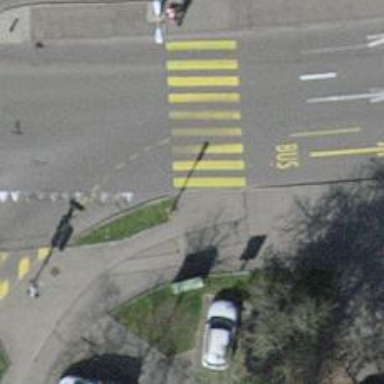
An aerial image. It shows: Road crossing with traffic signals.